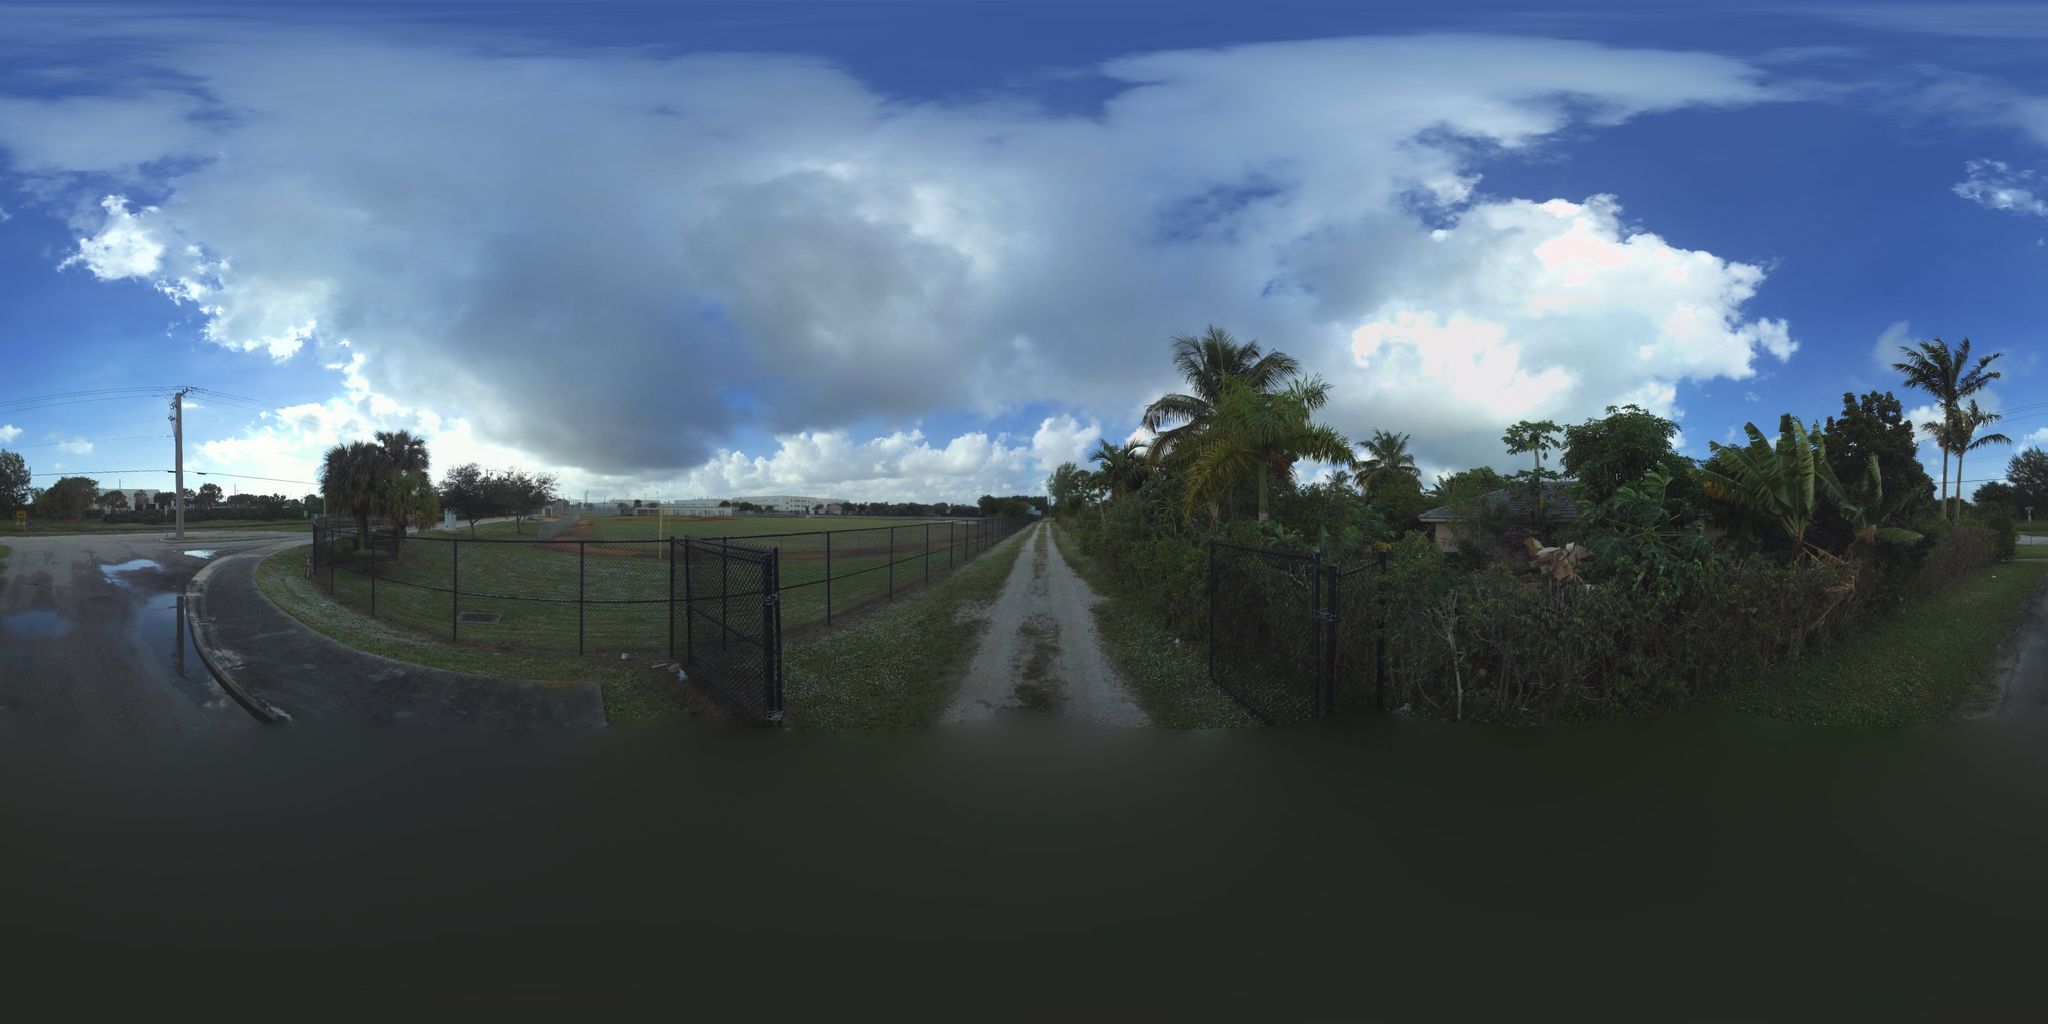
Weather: clear
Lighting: day
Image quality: slightly poor
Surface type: fields
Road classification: track
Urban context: urban centre
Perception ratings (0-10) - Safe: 2.96, Lively: 0.82, Beautiful: 3.56, Boring: 1.49, Depressing: 4.67, Wealthy: 3.83